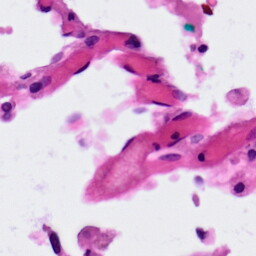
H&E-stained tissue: Lung